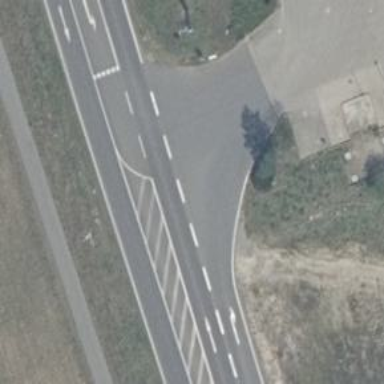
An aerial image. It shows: Asphalt road classified as primary highway.